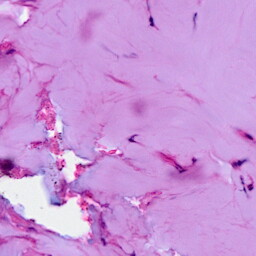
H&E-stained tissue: Breast